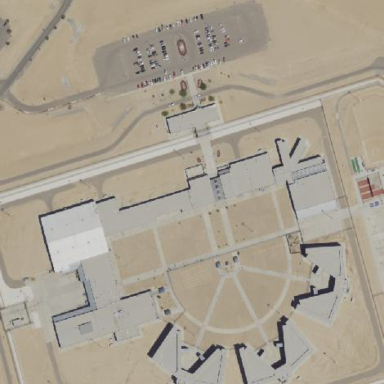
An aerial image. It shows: Prison.